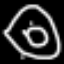
Label: donut